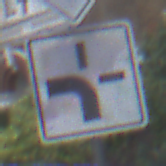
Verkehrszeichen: VerlaufVorfahrtsstrasse1
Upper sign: Vorfahrtsstrasse
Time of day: MorningAfternoon
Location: Outdoor (Urban)
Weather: Overcast
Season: NotSpecified
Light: Natural